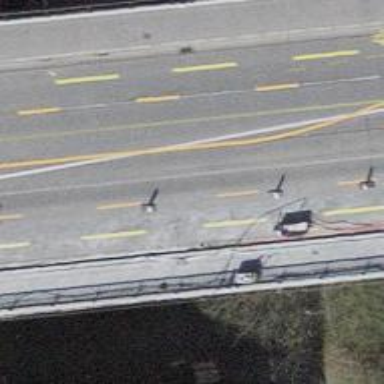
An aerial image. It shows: Secondary road bridge with asphalt surface. There are separate sidewalks and lanes for cyclists on both sides.